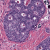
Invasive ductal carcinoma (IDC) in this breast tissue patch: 0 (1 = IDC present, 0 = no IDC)